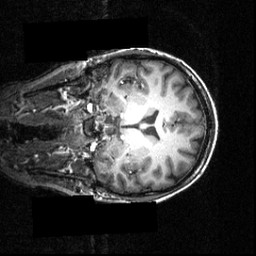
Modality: T1w
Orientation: coronal
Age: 24
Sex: female
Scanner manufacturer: siemens
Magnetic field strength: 3.951 T
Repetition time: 1.5 s
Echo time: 0.00335 s